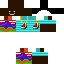
A female human skin with medium skin, wearing brown long hair dressed in a blue tshirt and black shorts, featuring a closed mouth.